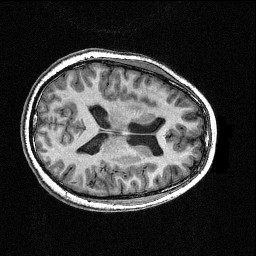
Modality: T1w
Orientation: axial
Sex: male
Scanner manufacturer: siemens
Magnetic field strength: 3 T
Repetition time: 2.3 s
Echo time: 0.00336 s